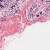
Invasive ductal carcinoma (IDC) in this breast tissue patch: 0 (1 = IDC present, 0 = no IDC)